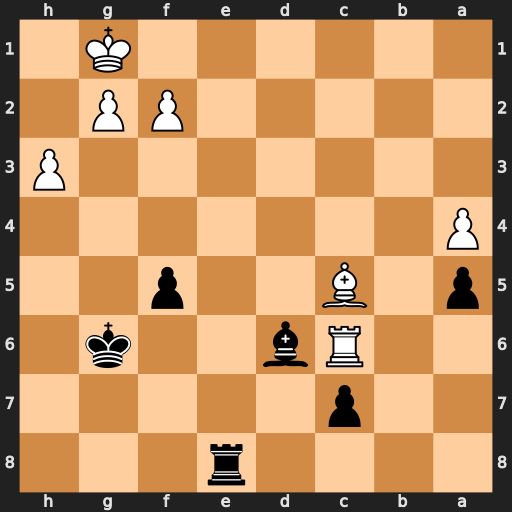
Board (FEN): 4r3/2p5/2Rb2k1/p1B2p2/P7/7P/5PP1/6K1
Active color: b
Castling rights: -
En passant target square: -
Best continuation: Re1#